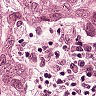
Metastatic tissue present: yes